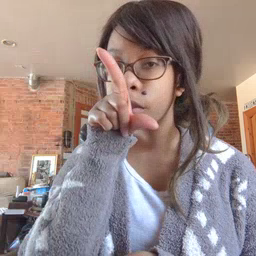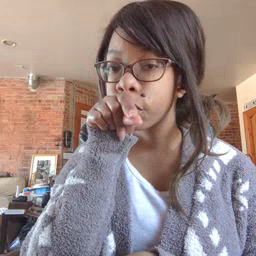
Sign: bird